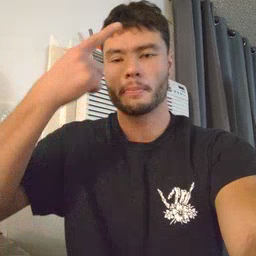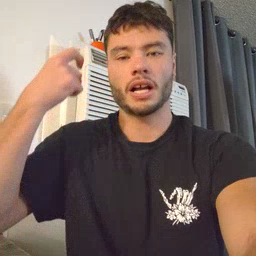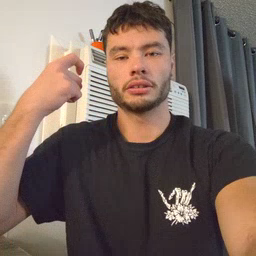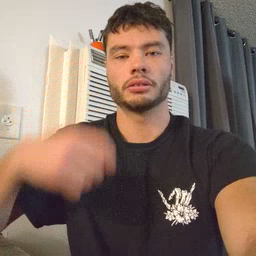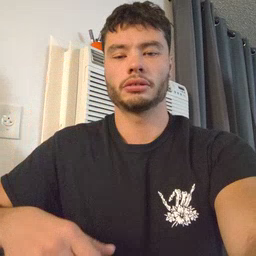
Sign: because